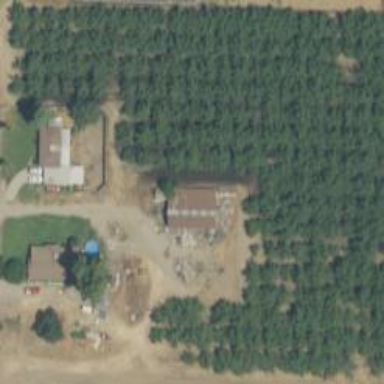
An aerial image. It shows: Orchard.